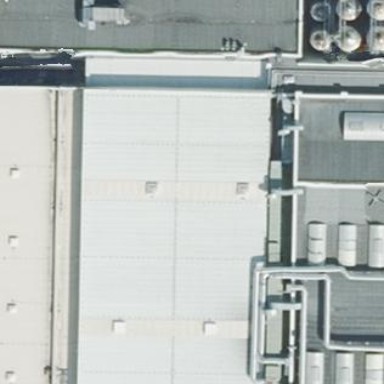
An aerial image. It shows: Industrial building.